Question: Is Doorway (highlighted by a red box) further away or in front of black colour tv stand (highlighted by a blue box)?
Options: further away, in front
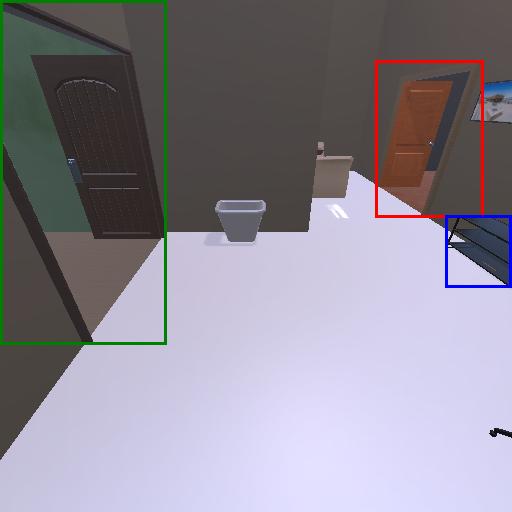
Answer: further away